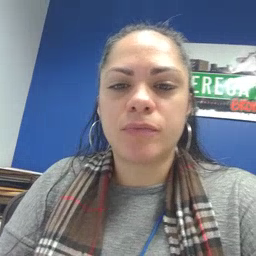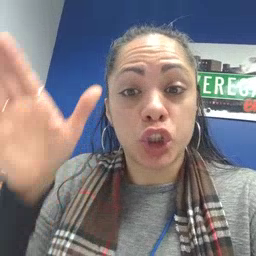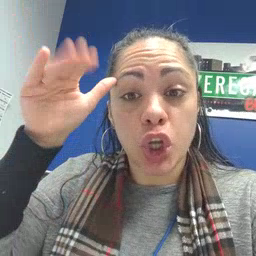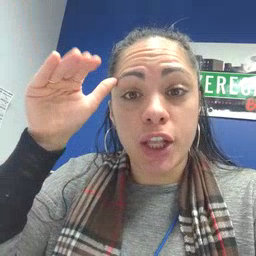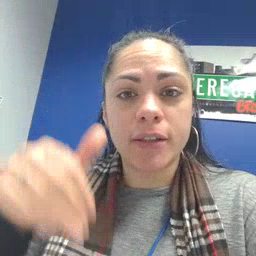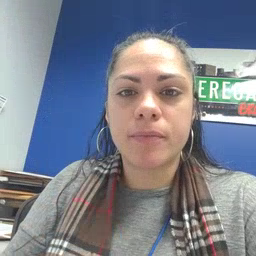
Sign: donkey